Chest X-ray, PA view. Patient: 59 years old, sex M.
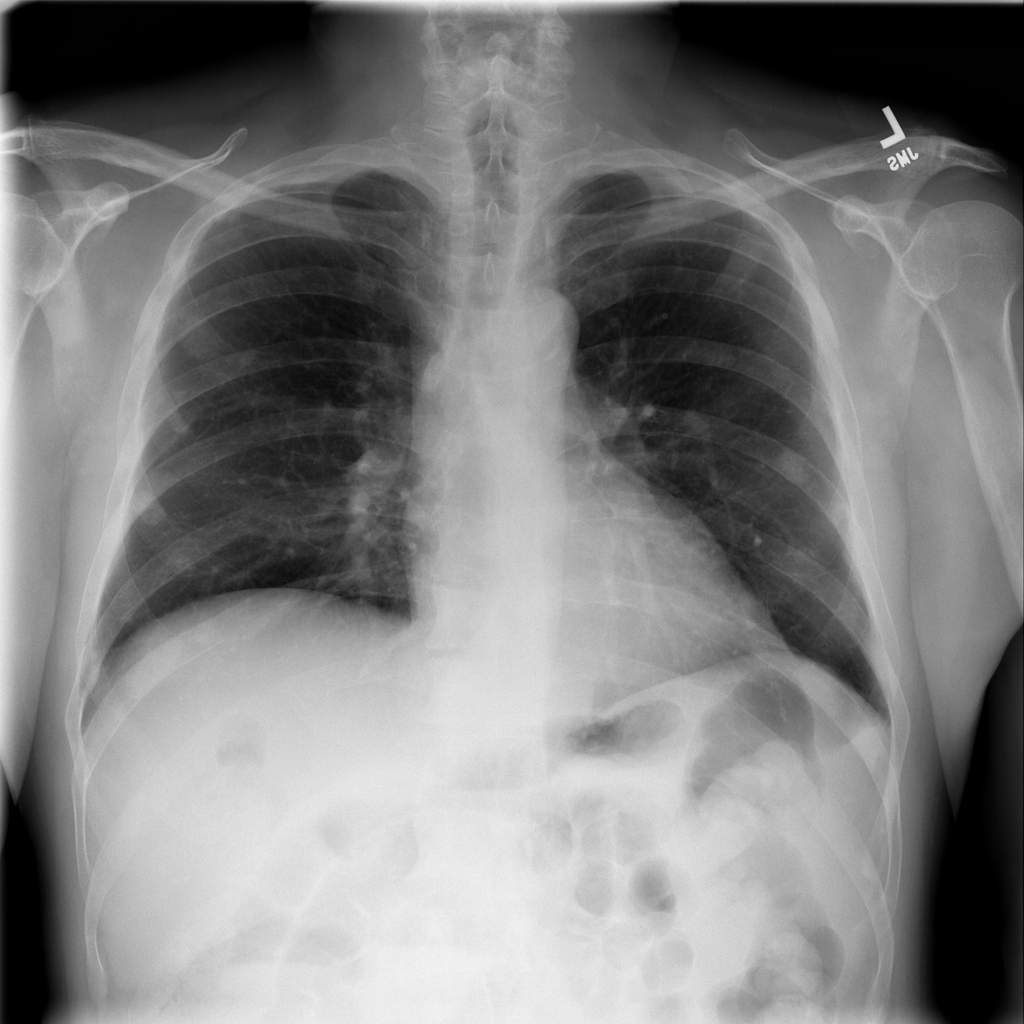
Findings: Consolidation, Effusion, Infiltration